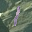
Label: 1